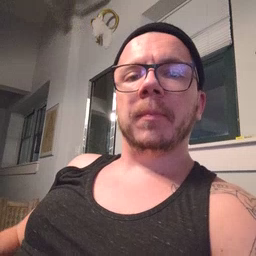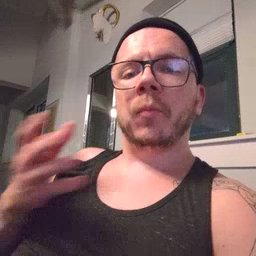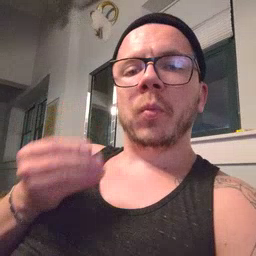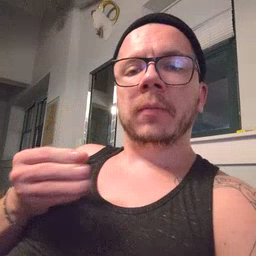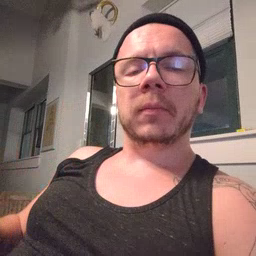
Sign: wet